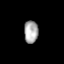
Tissue: prostate
Cell type: T cells
Senescence score: 0.2579
Nuclear area (px): 311
Mean DAPI intensity: 170.051